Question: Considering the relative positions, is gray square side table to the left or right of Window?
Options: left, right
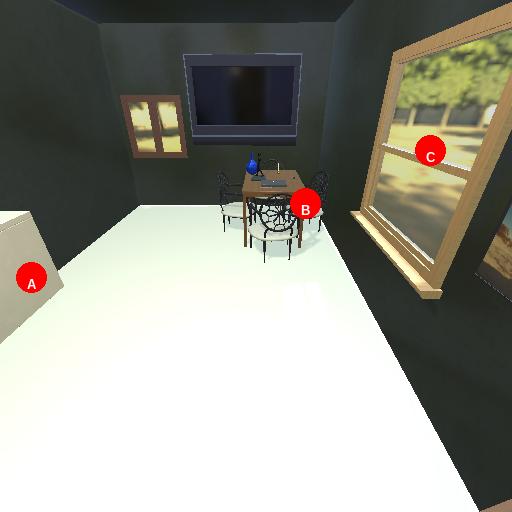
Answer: left